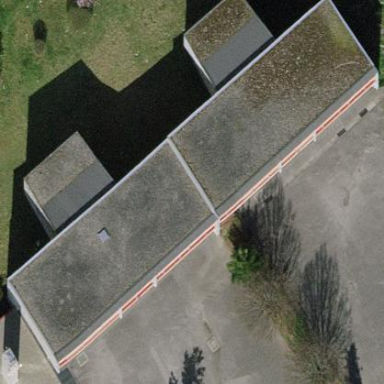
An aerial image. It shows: School building.